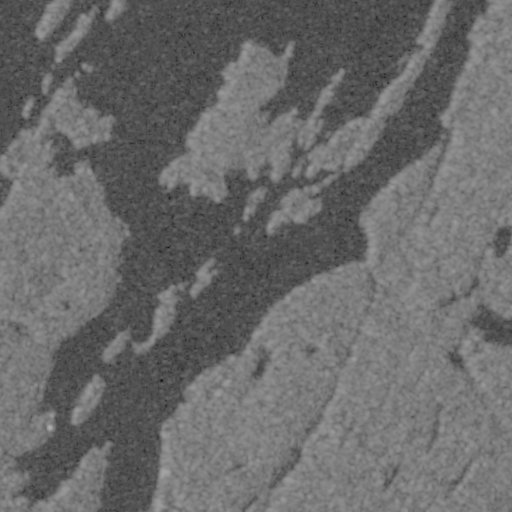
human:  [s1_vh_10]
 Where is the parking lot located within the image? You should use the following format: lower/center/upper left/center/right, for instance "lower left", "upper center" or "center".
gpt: The parking lot is located in the upper left of the image.
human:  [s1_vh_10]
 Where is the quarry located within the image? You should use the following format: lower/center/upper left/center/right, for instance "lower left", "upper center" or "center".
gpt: There is no quarry in the image.

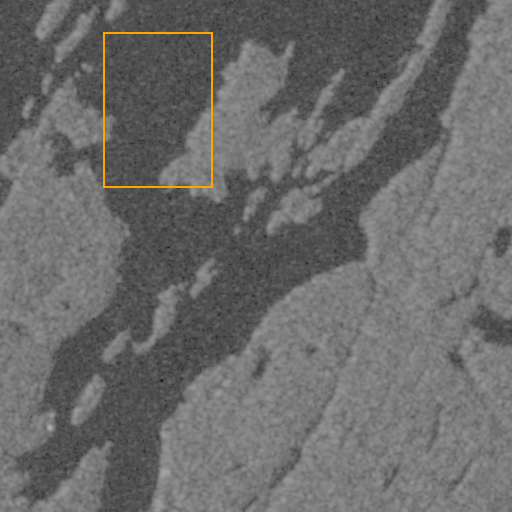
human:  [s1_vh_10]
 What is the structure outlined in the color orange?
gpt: There is no orange outline.
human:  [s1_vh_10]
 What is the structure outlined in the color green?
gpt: There is no structure outlined in green.